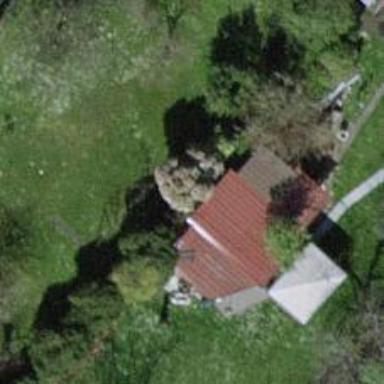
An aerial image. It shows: Deciduous broadleaved tree in garden.